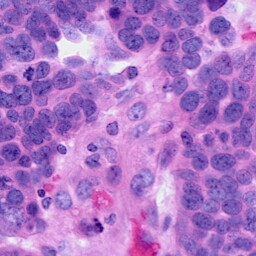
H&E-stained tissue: Ovarian